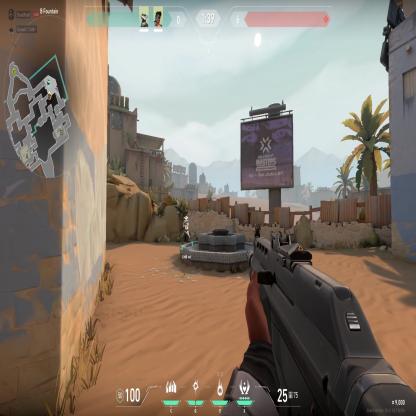
Label: teammate